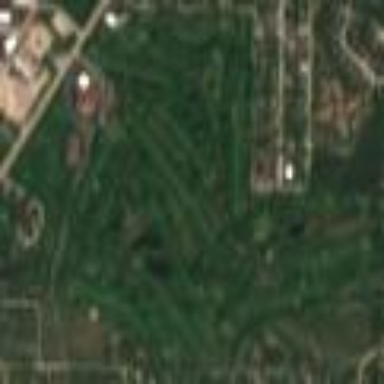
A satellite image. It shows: Golf course.